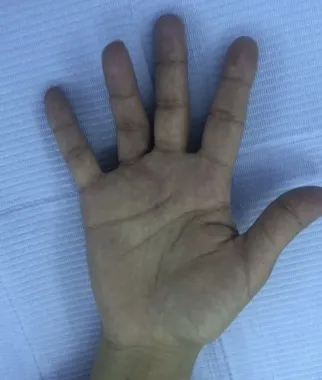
Active motion at 1 year after surgery. Active flexion.
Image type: medical_photograph (other_medical_photograph)